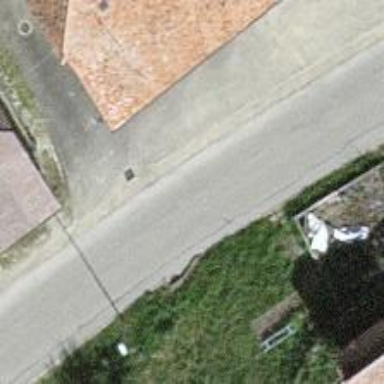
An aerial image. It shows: Tertiary road with asphalt surface.